Question: Hi I have a dialog witch contains a panel that I should expand it and display a text / label or another controller with some text.
I managed to do the panel stuff but I don't know how to display the label inside the expanded panel.(I can't find any examples made in js without doing it in xml)
here is my code:
'''
var panel = new sap.m.Panel("panel-1", {
/* justifyContent : sap.m.FlexJustifyContent.Center,*/
headerText:(oError.message),
width : '100%',
expandable: true
});
var dialog = new Dialog({
title: "There was an error while trying to resend the message",
contentWidth: "500px",
resizable: true,
type: 'Message',
state: 'Error',
/*content: new sap.m.Label({
id : 'labeldialog',
justifyContent : sap.m.FlexJustifyContent.Center,
text: JSON.parse(oError.response.body).error.message.value,
}),*/
content: [panel],
beginButton: new sap.m.Button({
text: 'Close',
press: function () {
dialog.close();
}
}),
afterClose: function() {
dialog.destroy();
}
});
dialog.open();
'''
What should I use to achieve a control in such a way to put a string or a parameter in the collapsed part. thank you.

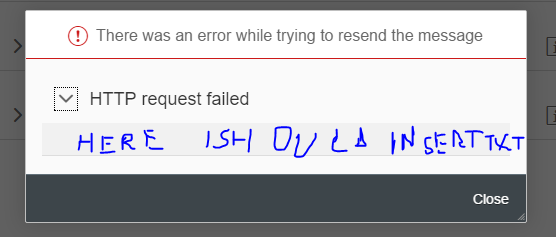
Answer: Did you try this?
'''
var panel = new sap.m.Panel("panel-1", {
headerText:(oError.message),
width : '100%',
expandable: true,
content: [ new sap.m.Text("someId", { "Your message here" })]
});
'''